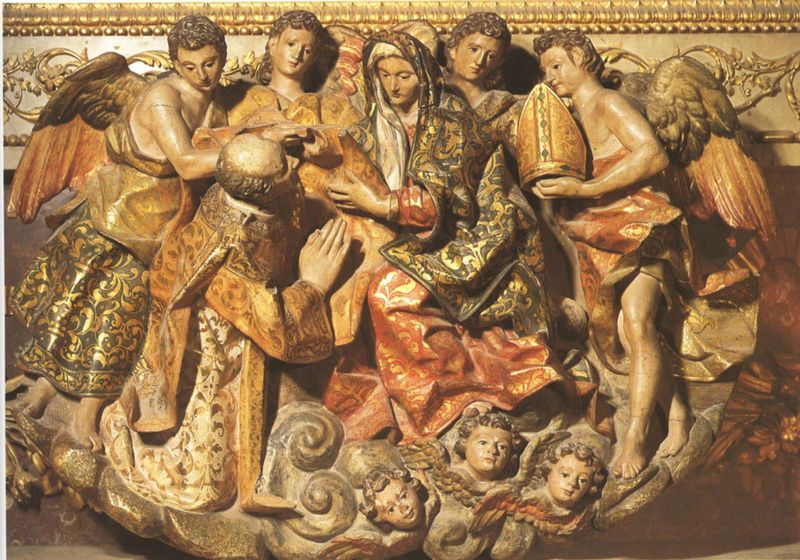
Titel: Übergabe der Kasel an den hl. Ildefons
Künstler: El Greco
Standort: Toledo, Dom (EU - E - Kastilien)
Schlagwörter: flügel, mann, umhang, wolken, holz, szene, blick, wolke, ornament, barock, bibel, kirche, gold, engel, relief, figuren, bischof, detail, bemalt, foto, knien, beten, gebet, schnitzerei, skulpturen, jesus, mitra, tiara, anbeten, putten, maria, madonna, putti, hochrelief, figurengruppe, blattgold, holzschnitzerei, holzfiguren, bischofsmütze